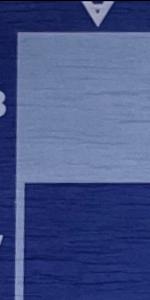
Label: Empty